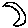
Label: moon